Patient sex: M
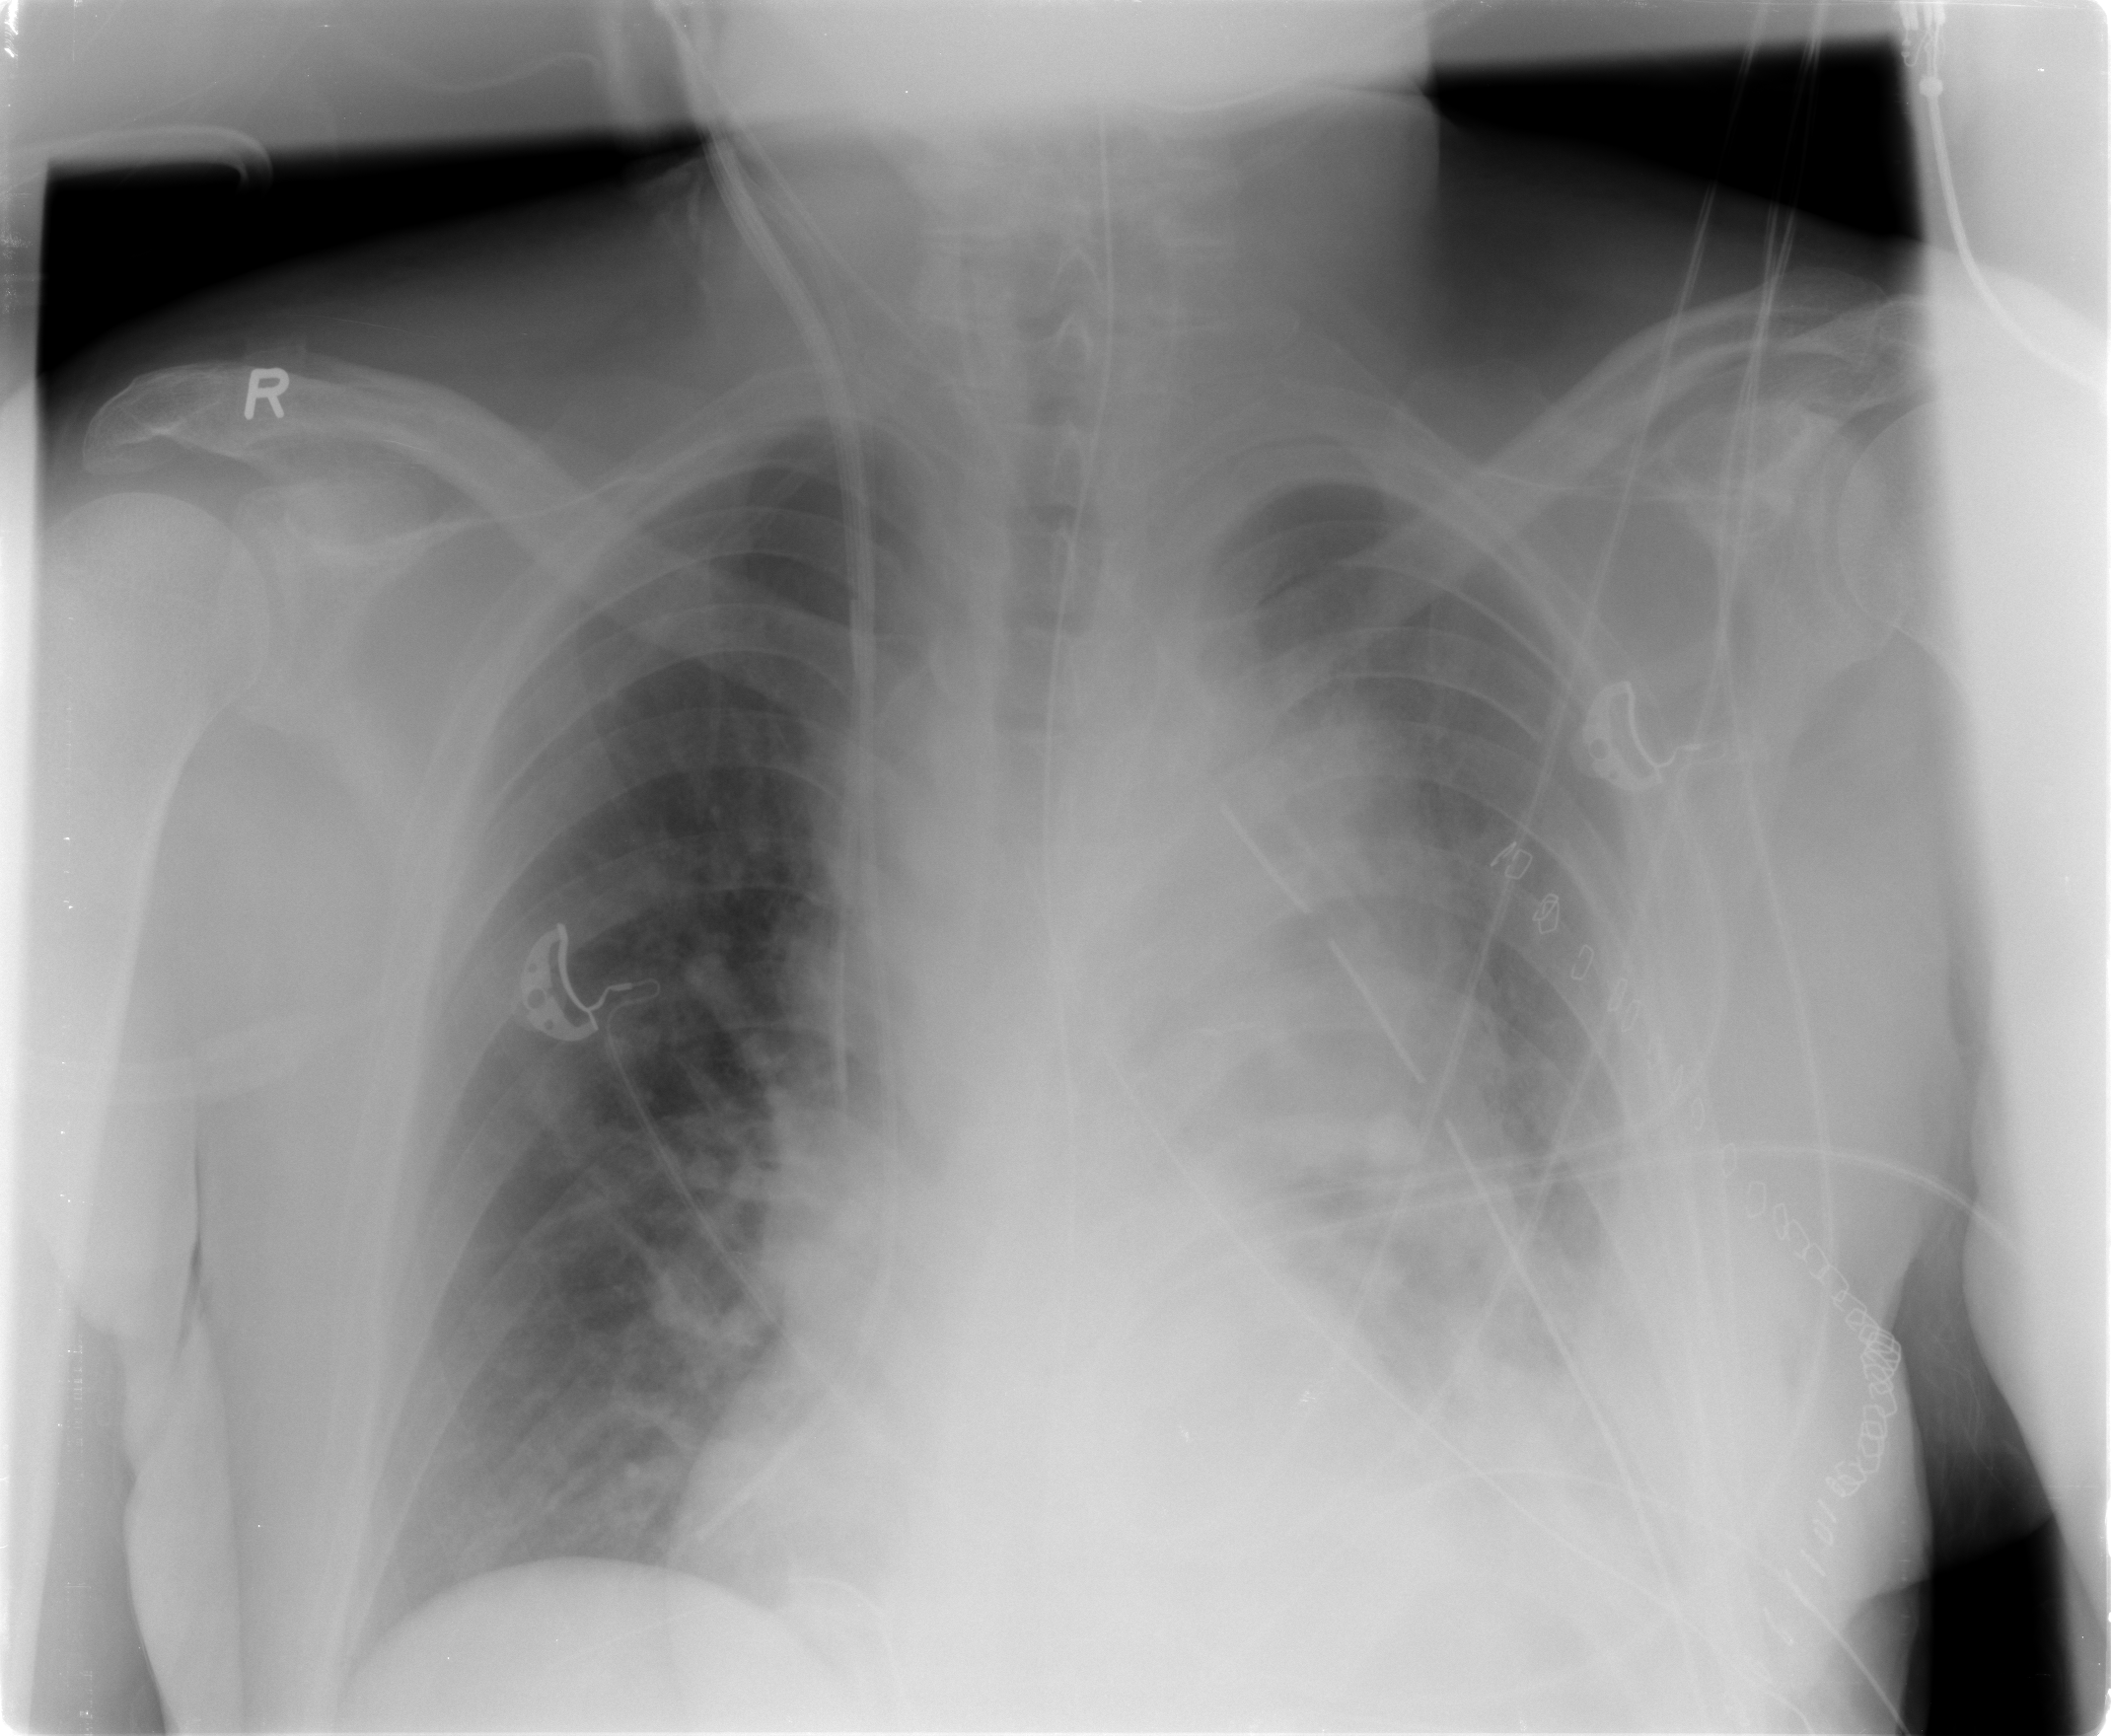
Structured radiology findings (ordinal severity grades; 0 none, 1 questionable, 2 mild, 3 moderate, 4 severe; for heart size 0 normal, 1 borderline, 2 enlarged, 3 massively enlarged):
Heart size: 0
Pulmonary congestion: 2
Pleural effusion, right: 0
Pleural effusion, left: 3
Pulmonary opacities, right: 1
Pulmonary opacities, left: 1
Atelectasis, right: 0
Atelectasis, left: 2